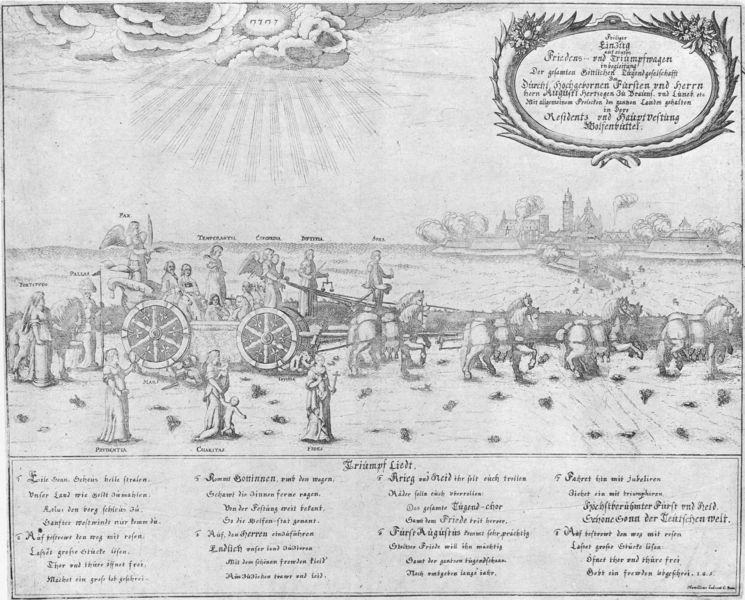
Titel: Fröliger Einzug auf einem Friedens- vnd Triumpfwagen
Künstler: Conrad Buno
Standort: Wolfenbüttel
Institution: Herzog August Bibliothek
Schlagwörter: flügel, gott, himmel, mann, wasser, weiß, wolken, bäume, fluss, frauen, landschaft, menschen, stadt, frau, grau, licht, männer, schwarz, straße, szene, zeichnung, ausblick, weg, wiese, wolke, mensch, signatur, feld, ferne, horizont, natur, weite, kirche, rauch, sonne, insel, land, kind, mutter, pflanzen, arbeit, kinder, oval, pferd, pferde, reiter, räder, turm, engel, zügel, schrift, papier, ort, zug, dorf, grafik, graphik, spalten, kutsche, speichen, ziehen, figuren, rad, wagen, wagenrad, gefolge, lanze, tafel, kartusche, inschrift, deutsch, steppe, ortschaft, waage, buch, medaillon, kreuz, strahlen, druck, schwarzweiss, schraffur, radierung, stich, illustration, text, beschriftung, gebet, allegorie, kranz, göttin, frieden, schimmel, namen, triumph, götter, gedicht, sonnenstrahlen, stadtmauer, umzug, heilige, pferdegespann, emblem, kupferstich, gespann, lischt, strophen, texte, lied, legende, bezeichnungen, schriftfeld, spruchband, hebräisch, wolkenbruch, einzug, triumpfzug, vignette, wolfenbüttel, triumphwagen, zugwagen, inri, hielige, jahwe, mesnchen, frau mann, himmell, scjrift, üferde